Question: IF i am trying to uninstall from setting of mobile( then I want to display alert message "'are you sure want to save database your uninstallING app ?'. if yes then i want to backup database and no for uninstall just like uninstall form setting as usual.
Can i defined when build apk to backup database of current app in menifest file., is it possible. I try set in manifest file but could not understand how to work this or not or any other option available please forward me message..
Other option, should i give message when uninstall app or edit below dialog box and give option with check box, with one of them database backup.

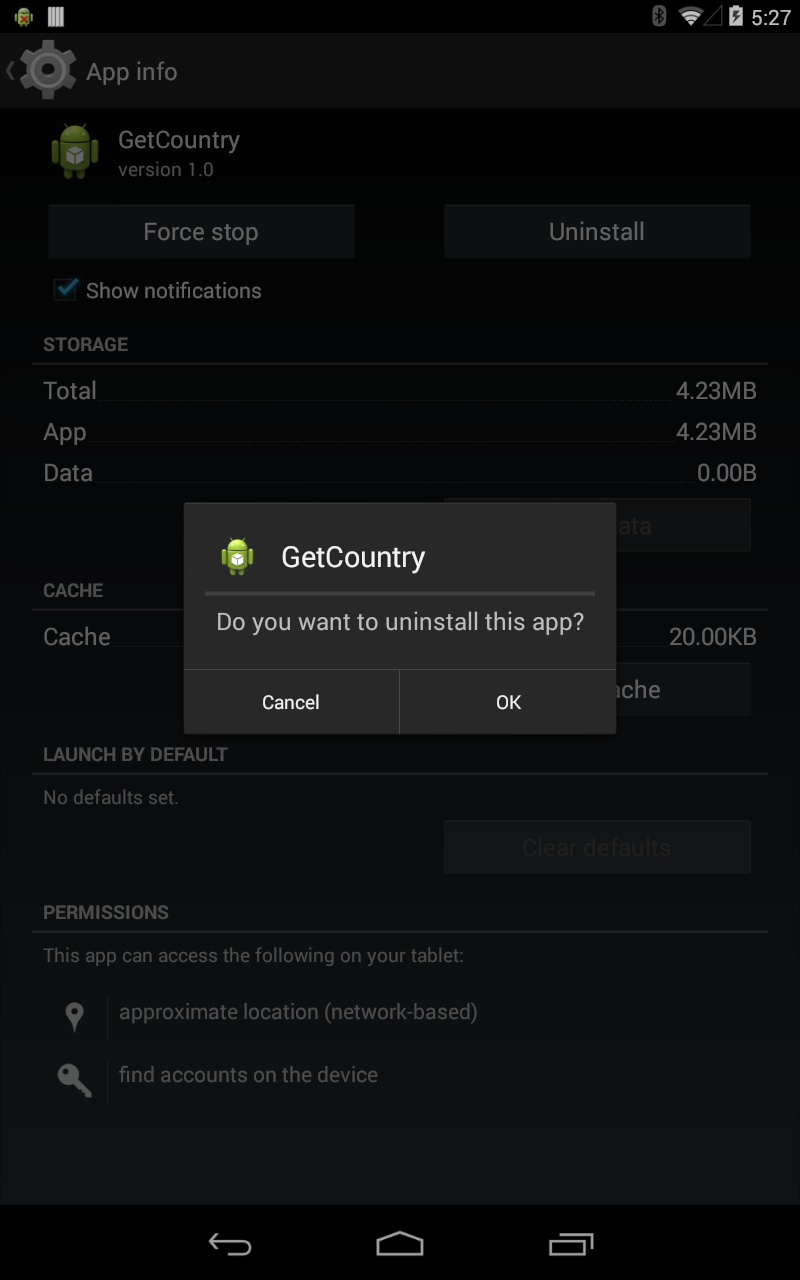
Answer: Short answer:
The backup of database can be taken when the app runs. Settings -> App Manager is Android System domain, you cannot program your app to behave in any xyz manner under that scope.
Unless you want your app to run over custom controlled environment with rooted devices.
<URL>:
> Whether to allow the application to participate in
the backup and restore infrastructure. If this attribute is set to
false, no backup or restore of the application will ever be performed,
even by a full-system backup that would otherwise cause all
application data to be saved via adb. .
meaning if you set it to true, it doesn't change any behaviour.
The other part is not clear, i suggest, if its different from the original question, ask a new question specifying only that.